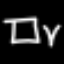
Label: square